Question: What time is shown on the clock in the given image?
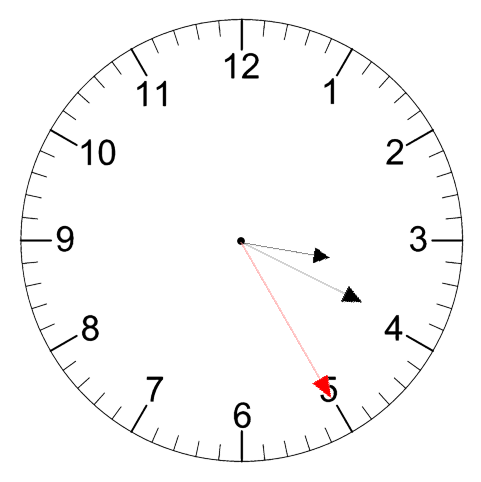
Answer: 03:19:25